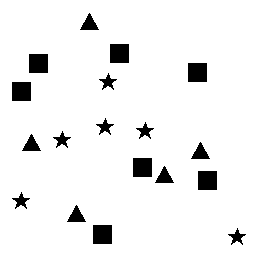
Squares: 7
Triangles: 5
Stars: 6
Total shapes: 18